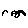
Label: bird